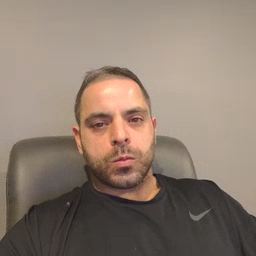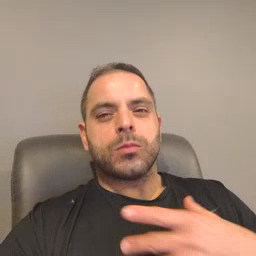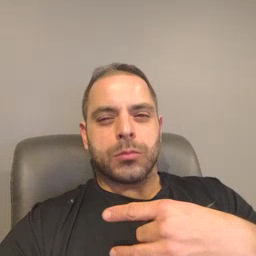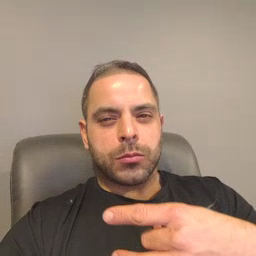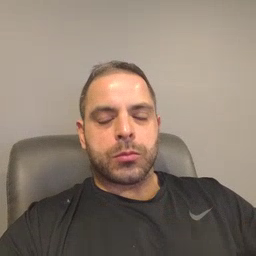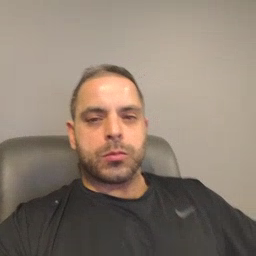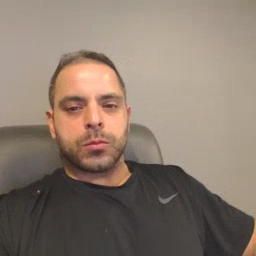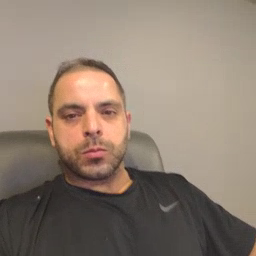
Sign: like